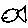
Label: fish